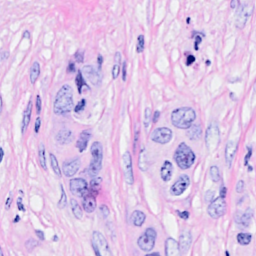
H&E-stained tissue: Breast